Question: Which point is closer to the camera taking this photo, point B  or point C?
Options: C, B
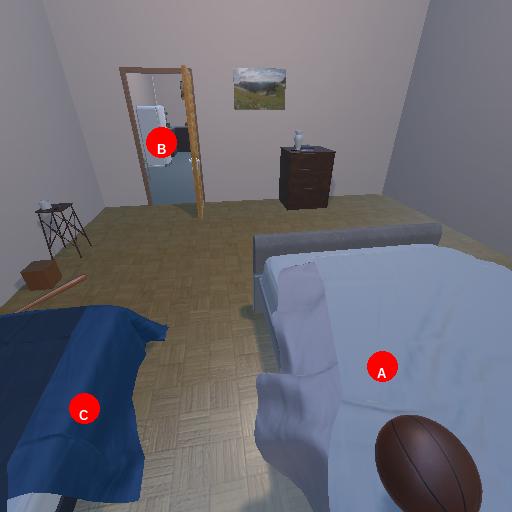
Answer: C